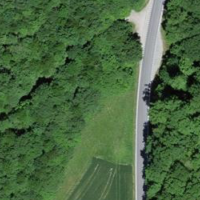
EUNIS habitat code: 45
Species observed at this site:
Graphosoma italicum